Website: macys
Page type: billing-address
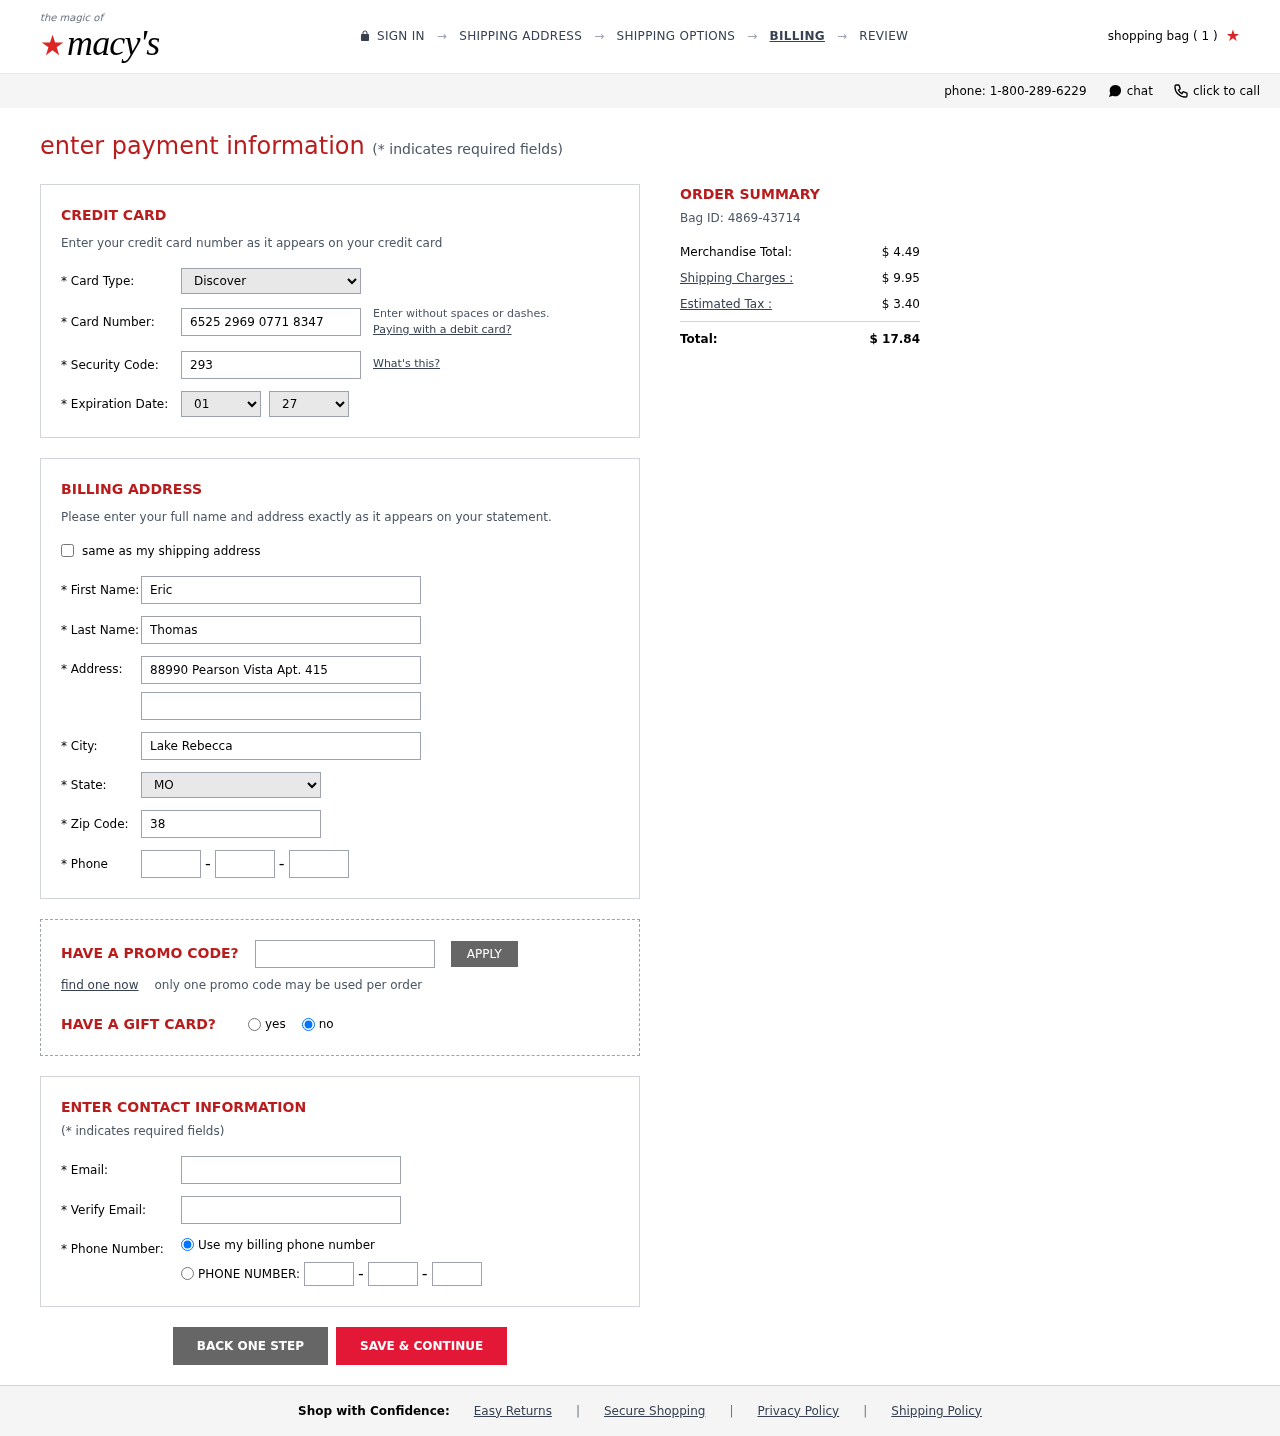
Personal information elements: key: PII_CARD_CVV
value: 293
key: PII_CARD_EXPIRY_MONTH
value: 01
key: PII_CARD_EXPIRY_YEAR
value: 27
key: PII_CARD_NUMBER
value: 6525 2969 0771 8347
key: PII_CARD_TYPE
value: Discover
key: PII_CITY
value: Lake Rebecca
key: PII_EMAIL
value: eric_thomas@yahoo.com
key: PII_FIRSTNAME
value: Eric
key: PII_LASTNAME
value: Thomas
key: PII_PHONE_AREA
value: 381
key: PII_PHONE_PREFIX
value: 287
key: PII_PHONE_SUFFIX
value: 6273
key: PII_POSTCODE
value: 38403
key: PII_STATE_ABBR
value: MO
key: PII_STREET
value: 88990 Pearson Vista Apt. 415
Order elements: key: ORDER_NUM_ITEMS
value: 1
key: ORDER_ID
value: Bag ID: 4869-43714
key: ORDER_SUBTOTAL
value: $ 4.49
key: ORDER_SHIPPING_COST
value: $ 9.95
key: ORDER_TAX
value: $ 3.40
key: ORDER_TOTAL
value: $ 17.84